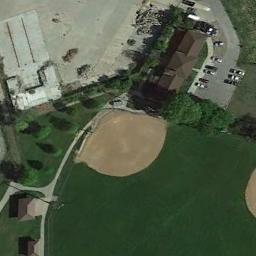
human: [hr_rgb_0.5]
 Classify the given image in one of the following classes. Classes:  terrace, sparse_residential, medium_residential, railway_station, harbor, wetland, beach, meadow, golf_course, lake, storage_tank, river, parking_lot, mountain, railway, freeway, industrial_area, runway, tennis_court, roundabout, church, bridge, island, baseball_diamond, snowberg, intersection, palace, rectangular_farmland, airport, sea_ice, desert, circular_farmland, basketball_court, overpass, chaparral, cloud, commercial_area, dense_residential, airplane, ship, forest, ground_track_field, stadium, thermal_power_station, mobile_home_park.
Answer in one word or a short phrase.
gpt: baseball_diamond